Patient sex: F
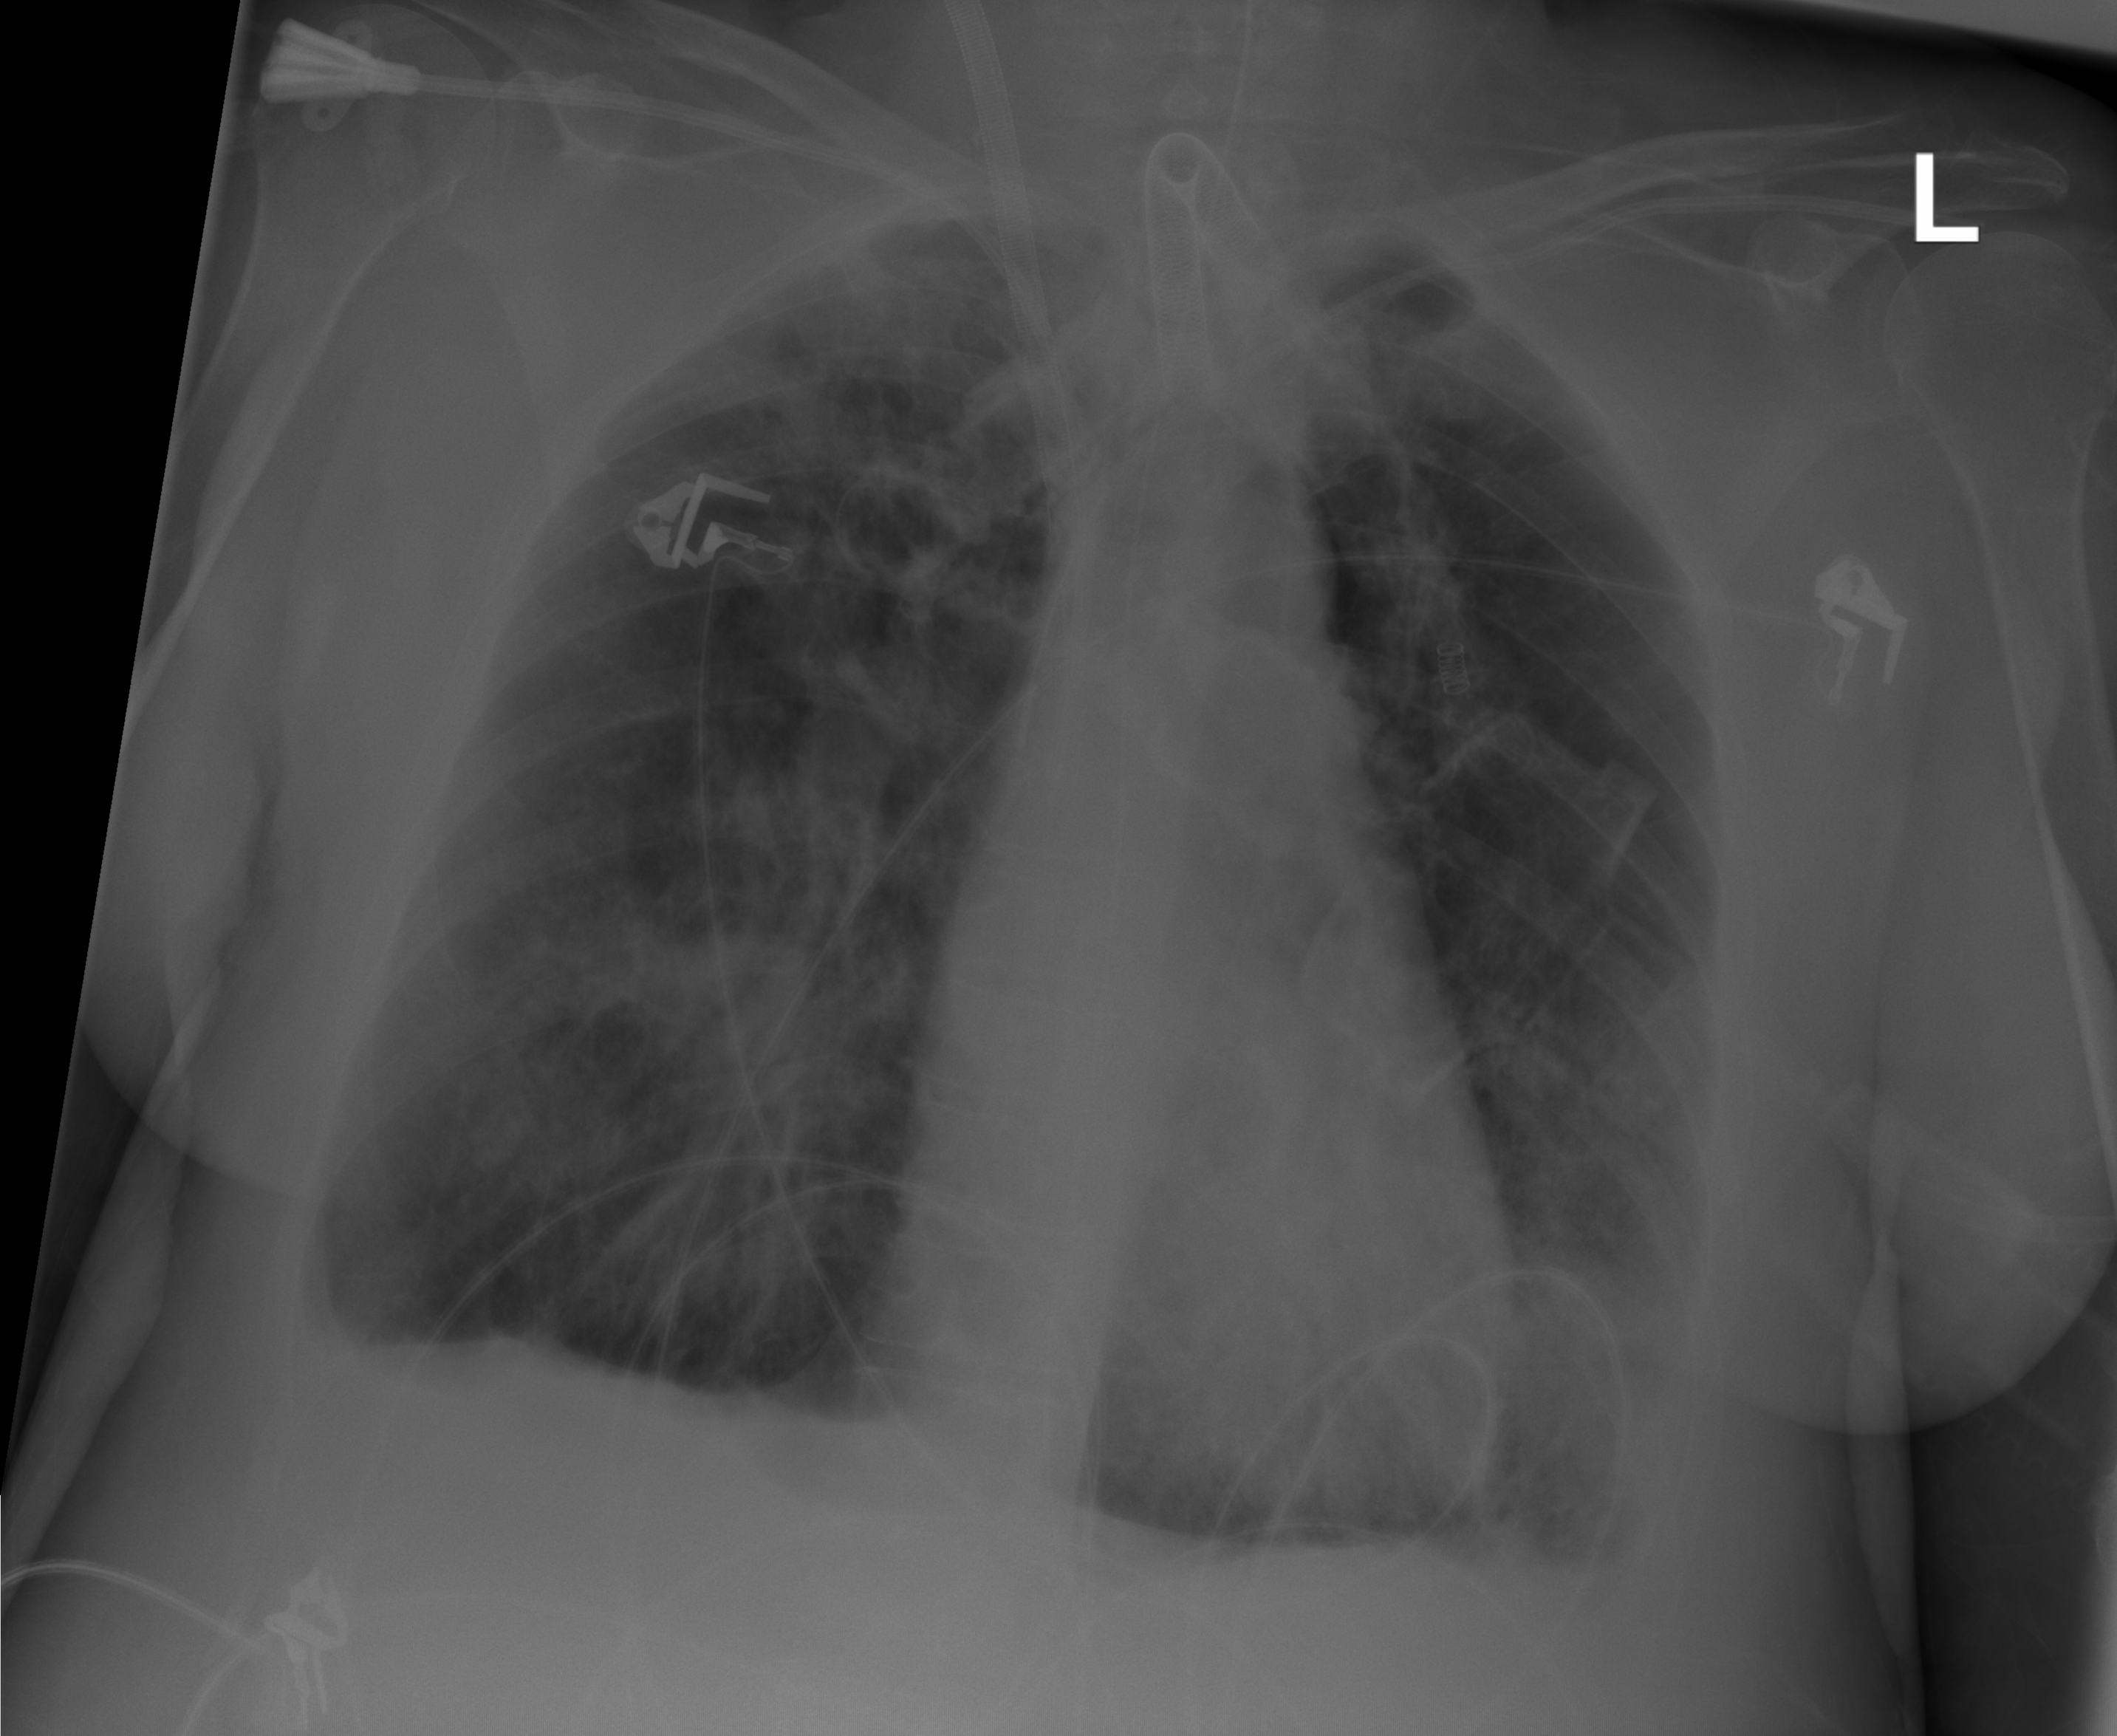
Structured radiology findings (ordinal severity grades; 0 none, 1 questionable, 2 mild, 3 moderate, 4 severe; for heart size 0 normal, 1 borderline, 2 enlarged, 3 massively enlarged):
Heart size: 0
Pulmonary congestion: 0
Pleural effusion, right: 0
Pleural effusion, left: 0
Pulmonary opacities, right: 3
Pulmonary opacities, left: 3
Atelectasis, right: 2
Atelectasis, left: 2